Interaction volume radius: 5 \u00c5
Interaction volume height: 25 \u00c5
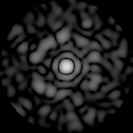
Disorder parameter: 0.8121